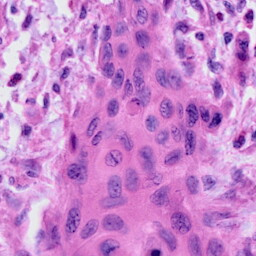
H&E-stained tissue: Cervix